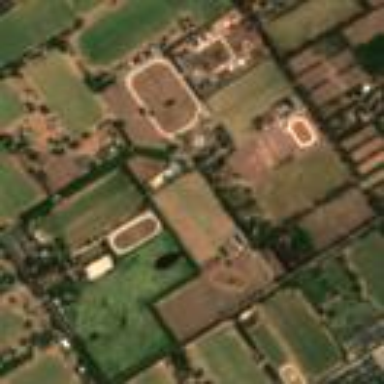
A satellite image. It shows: Leisure land for horse riding and horse racing sport activities.